Question: I'm creating a 'ggplot' chart where I want to have some arrows between two points. The main task is easily done with 'geom_line(arrow = arrow())', but as you can see the arrow don't signal the correct direction of "Previo" to "Actual" for some observations (Germany, France). This is my code:
'''
Countries = c("Eurozone","Eurozone","France","France","Germany","Germany","Japan","Japan","United.Kingdom","United.Kingdom","United.States","United.States")
PMI = c(62.5,63.3,59.3,59.2,66.6,66.4,52.7,53.3,58.9,60.7,59.1,60.6)
Delta1M = c(4.6,0.8,3.2,-0.1,5.9,-0.2,1.3,0.6,3.8,1.8,0.5,1.5)
Mes = c("Previo","Actual","Previo","Actual","Previo","Actual","Previo","Actual","Previo","Actual","Previo","Actual")
t1 <- data.frame(Countries,PMI,Delta1M,Mes)
t1$Mes <- factor(t1$Mes, levels = c("Previo","Actual"))
t1 %>% arrange(Countries) %>%
group_by(Countries) %>%
ggplot(aes(x = PMI, y = Delta1M, group = Countries))+
geom_point(aes(color = Countries, alpha = Mes), size = 3)+
geom_line(arrow = arrow(length=unit(0.15,"cm"), ends="last", type = "closed"))+
geom_hline(yintercept = 0)+
geom_vline(xintercept = 50)+
theme_minimal()+
scale_alpha_manual(values = c(0.3,1))
'''

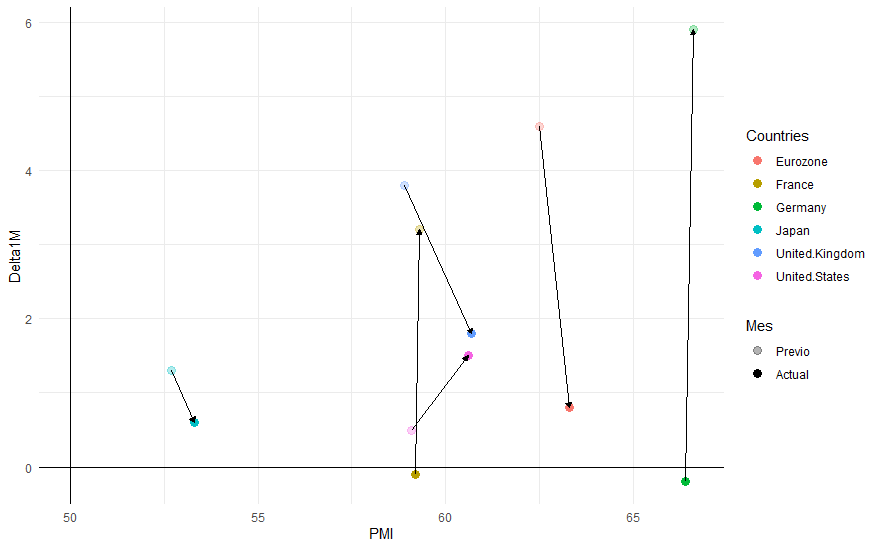
Answer: Sorting by Mes and using 'geom_path' seems to work, by drawing the line in the order of the sorted data rather than based on x progression.
'''
t1 %>% arrange(Countries, Mes) %>%
ggplot(aes(x = PMI, y = Delta1M, group = Countries))+
geom_point(aes(color = Countries, alpha = Mes), size = 3)+
geom_path(arrow = arrow(length=unit(0.15,"cm"), ends="last", type = "closed"))+
geom_hline(yintercept = 0)+
geom_vline(xintercept = 50)+
theme_minimal()+
scale_alpha_manual(values = c(0.3,1))
'''
<URL>